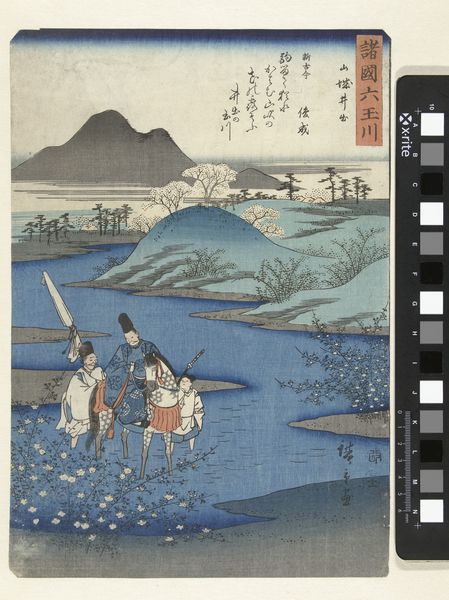
Titel: Yamashiro in de provincie Ide
Künstler: Utagawa Hiroshige (I)
Standort: Amsterdam
Institution: Rijksmuseum
Schlagwörter: blue, hat, men, red, soldier, soldiers, white, three, flowers, japanese, print, hill, lake, mountain, sea, water, island, trees, river, writing, flag, ink, crossing, horse, asian, japan, china, lord, blossom, weapon, rider, kimono, cherry, three men, cherry blossom, cotton, bloom, scripture, samurai, montain, wood block, ukiyo e, cantonese, cherrytrees